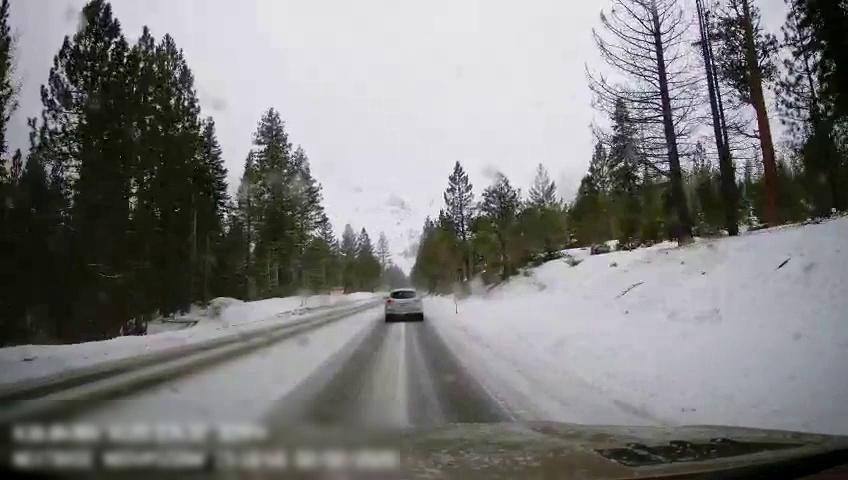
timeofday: Day
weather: Snowy
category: Drivable Space
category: Vehicles | SUV
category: Lanes | Opposite Lane